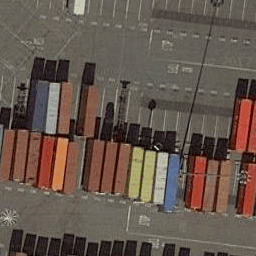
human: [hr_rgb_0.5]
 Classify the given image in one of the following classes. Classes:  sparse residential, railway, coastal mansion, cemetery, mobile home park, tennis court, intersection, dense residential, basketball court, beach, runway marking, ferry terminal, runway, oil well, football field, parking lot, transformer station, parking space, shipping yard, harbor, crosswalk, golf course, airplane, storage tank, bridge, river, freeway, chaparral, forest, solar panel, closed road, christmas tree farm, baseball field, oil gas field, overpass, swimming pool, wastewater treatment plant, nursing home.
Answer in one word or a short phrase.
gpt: shipping yard